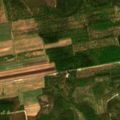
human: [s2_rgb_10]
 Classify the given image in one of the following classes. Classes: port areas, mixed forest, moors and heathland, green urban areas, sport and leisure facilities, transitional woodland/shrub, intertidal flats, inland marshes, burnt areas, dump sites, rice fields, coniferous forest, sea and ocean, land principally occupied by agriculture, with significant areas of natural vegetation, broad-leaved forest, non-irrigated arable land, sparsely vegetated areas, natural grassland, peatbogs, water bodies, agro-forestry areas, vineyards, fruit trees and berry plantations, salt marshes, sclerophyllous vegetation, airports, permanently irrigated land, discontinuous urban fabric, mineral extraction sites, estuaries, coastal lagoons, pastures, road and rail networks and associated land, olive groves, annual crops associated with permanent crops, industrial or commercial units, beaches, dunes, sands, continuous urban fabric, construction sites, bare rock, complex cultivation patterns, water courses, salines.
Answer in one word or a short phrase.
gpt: non-irrigated arable land, coniferous forest, mixed forest, transitional woodland/shrub